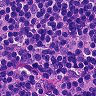
Metastatic tissue present: no